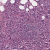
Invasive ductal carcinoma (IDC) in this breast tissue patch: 1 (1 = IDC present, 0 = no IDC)